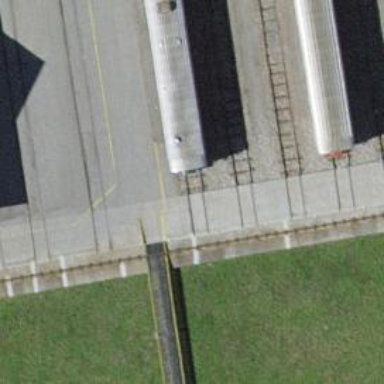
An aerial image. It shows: Single narrow-gauge railway track in service yard.